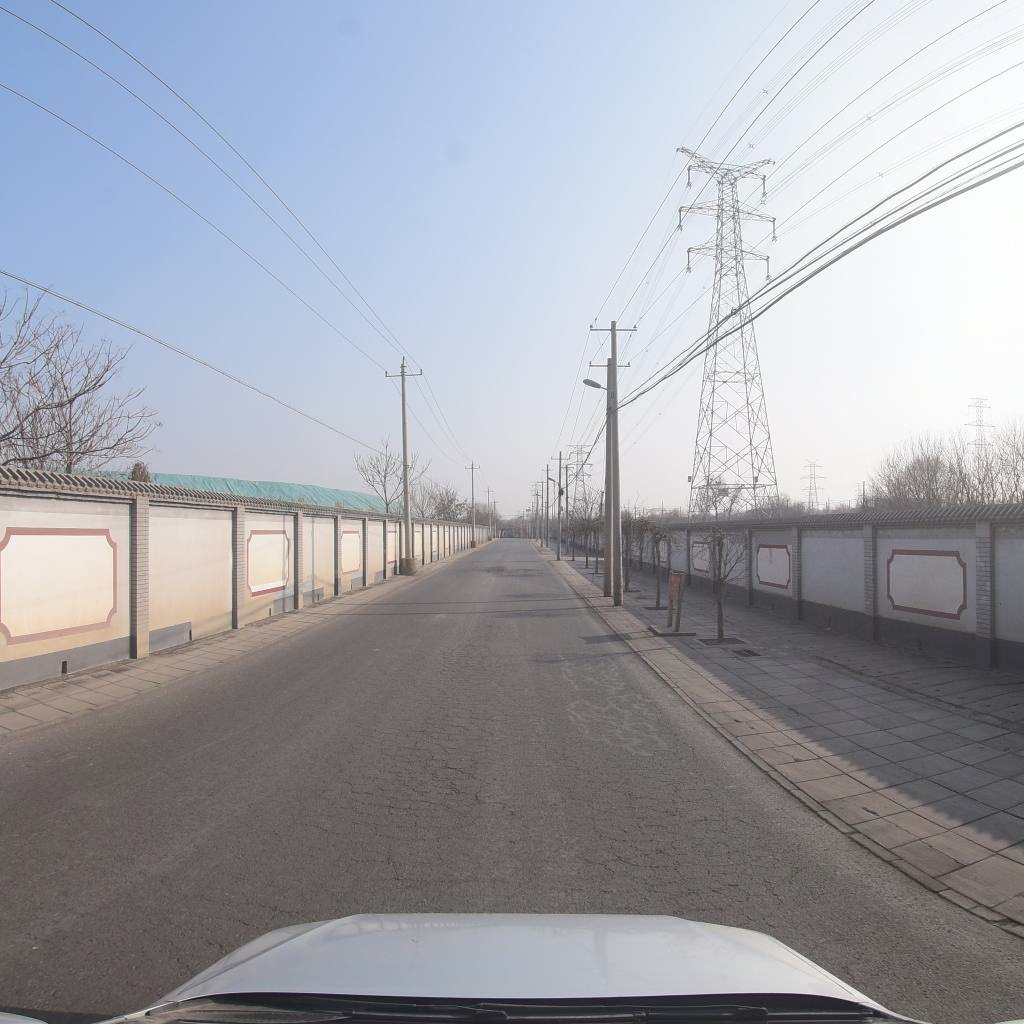
Region: Fengtai
Road damage annotations: alligator crack